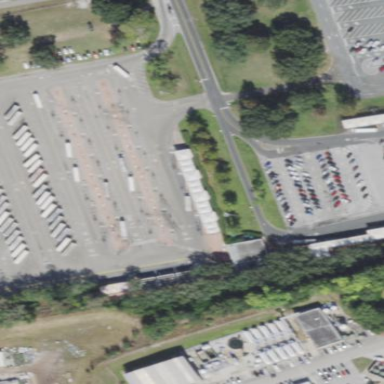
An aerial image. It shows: Bus station which is also public transport station.